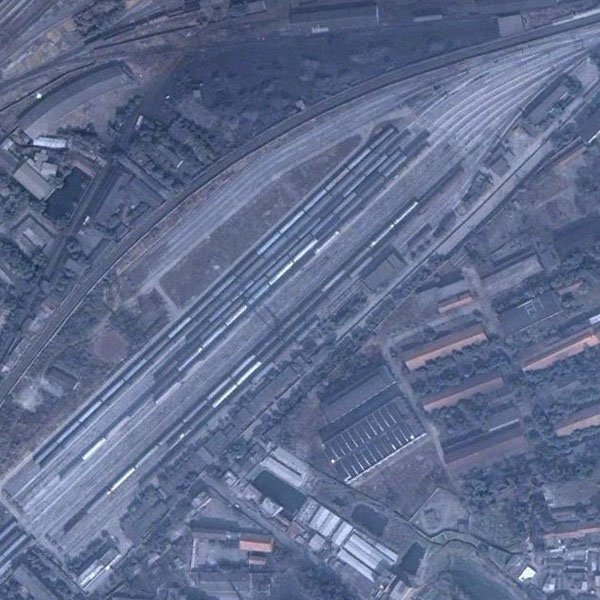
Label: railwayStation